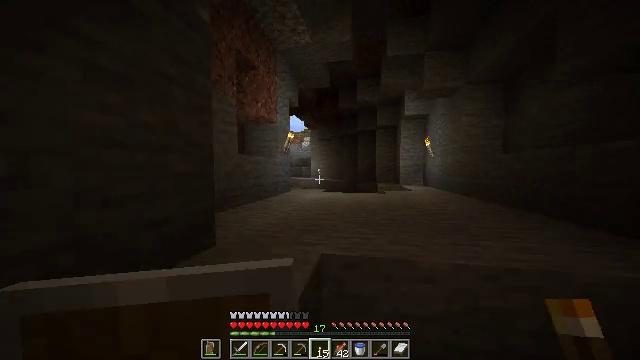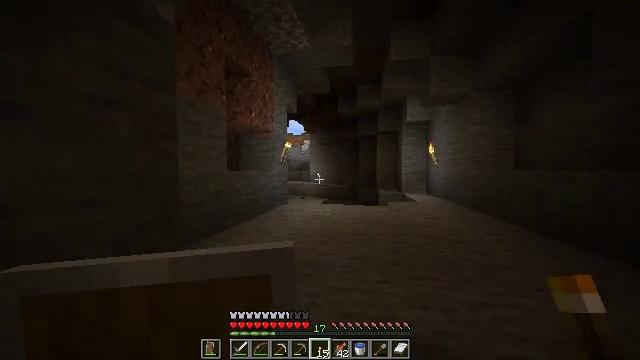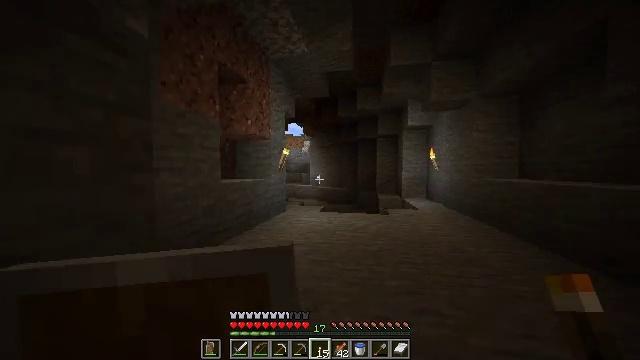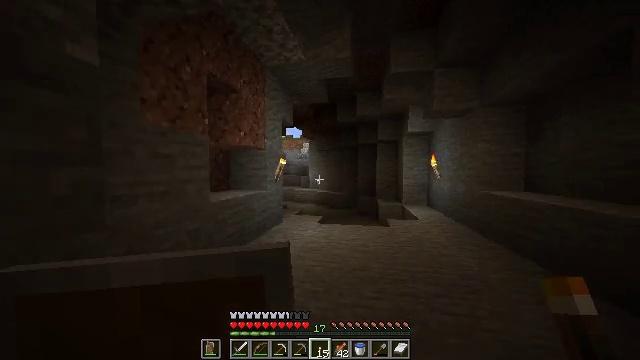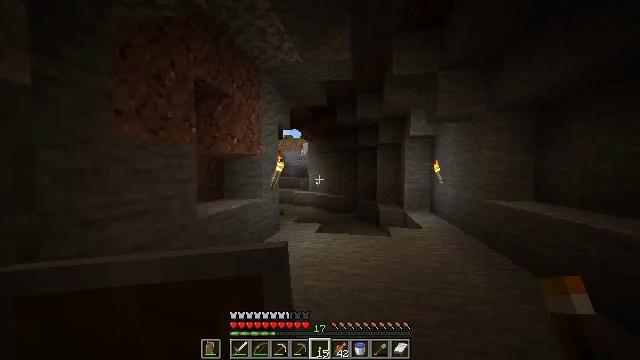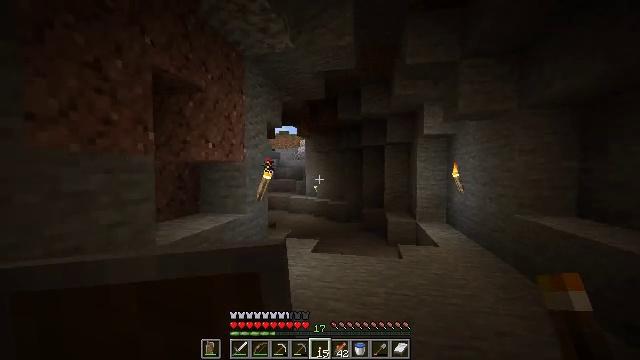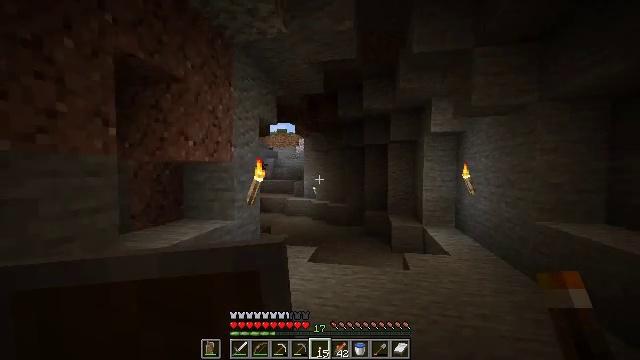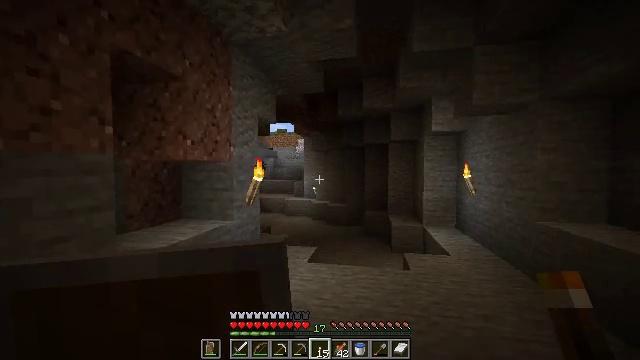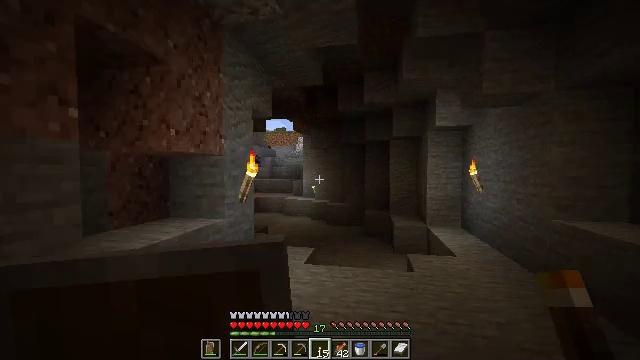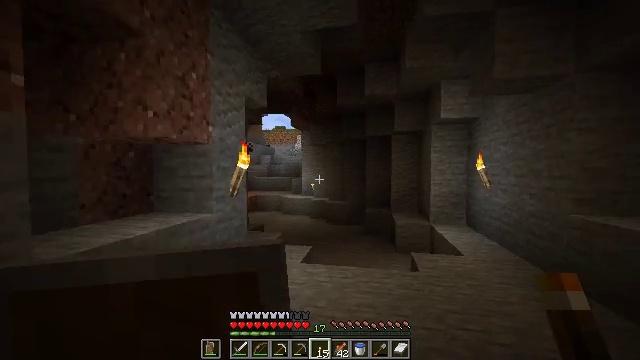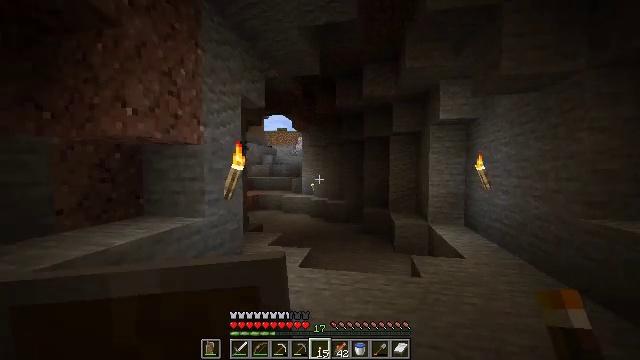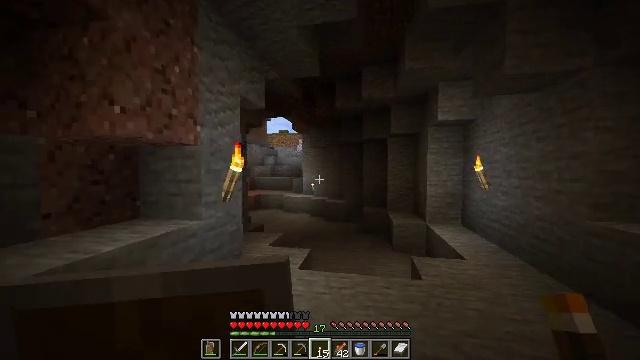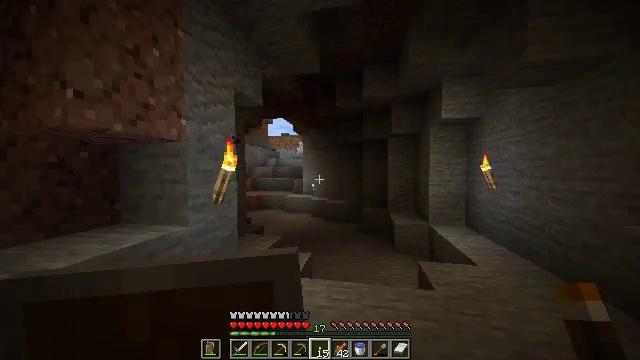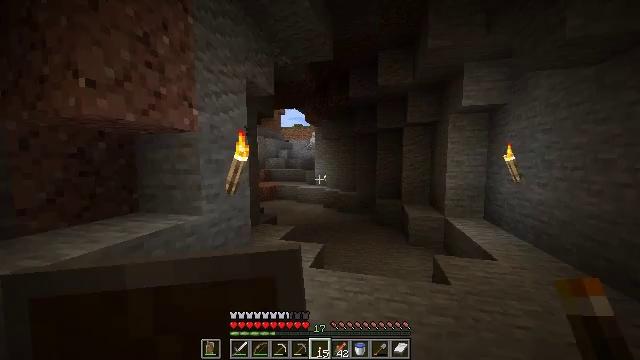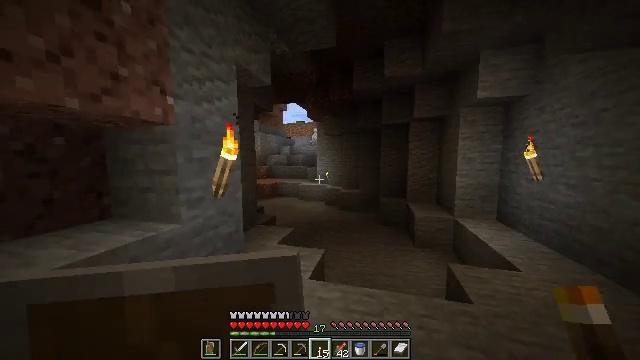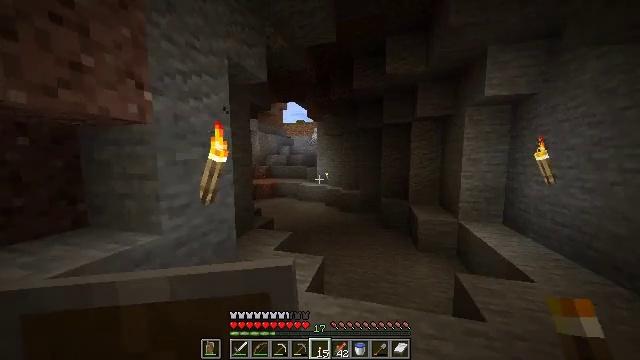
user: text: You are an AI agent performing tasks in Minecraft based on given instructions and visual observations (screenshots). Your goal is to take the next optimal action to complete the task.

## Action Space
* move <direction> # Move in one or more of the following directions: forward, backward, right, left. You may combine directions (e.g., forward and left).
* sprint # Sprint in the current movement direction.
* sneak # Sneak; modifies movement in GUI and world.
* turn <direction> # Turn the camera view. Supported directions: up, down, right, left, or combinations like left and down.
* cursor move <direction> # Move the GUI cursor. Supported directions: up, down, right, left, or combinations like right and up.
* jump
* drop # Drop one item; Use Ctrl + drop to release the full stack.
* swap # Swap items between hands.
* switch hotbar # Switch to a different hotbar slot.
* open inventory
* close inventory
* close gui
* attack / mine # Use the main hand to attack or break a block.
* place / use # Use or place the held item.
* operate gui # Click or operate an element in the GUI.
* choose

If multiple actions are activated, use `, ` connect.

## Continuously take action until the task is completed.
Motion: motion action
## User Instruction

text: Use the crafting table to create a redstone block from nine redstone dust.
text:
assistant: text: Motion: move forward, jump
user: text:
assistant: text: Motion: move forward, jump
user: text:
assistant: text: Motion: move forward, jump
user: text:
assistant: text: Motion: move forward, jump
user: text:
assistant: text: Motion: move forward
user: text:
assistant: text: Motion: move forward
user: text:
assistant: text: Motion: move forward
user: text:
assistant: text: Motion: move forward
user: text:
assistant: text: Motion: move forward, sprint
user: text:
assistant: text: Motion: move forward, sprint
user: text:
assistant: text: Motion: move forward, sprint
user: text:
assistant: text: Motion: move forward
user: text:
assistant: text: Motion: move forward, turn left and down
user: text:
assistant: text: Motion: move forward
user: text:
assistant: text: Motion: move forward
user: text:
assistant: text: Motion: move forward
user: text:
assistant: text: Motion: move forward, turn left
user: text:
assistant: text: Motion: move forward, turn left
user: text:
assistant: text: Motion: move forward
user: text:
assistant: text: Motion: move forward, jump
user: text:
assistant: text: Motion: move forward, jump
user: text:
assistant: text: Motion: move forward, jump
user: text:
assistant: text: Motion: move forward
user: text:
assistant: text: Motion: move forward
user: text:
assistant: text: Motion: move forward
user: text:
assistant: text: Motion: move forward
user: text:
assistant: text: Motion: move forward
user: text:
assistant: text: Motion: move forward
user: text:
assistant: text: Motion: move forward
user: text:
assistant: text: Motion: move forward